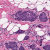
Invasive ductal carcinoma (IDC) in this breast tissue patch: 0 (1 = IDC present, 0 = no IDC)